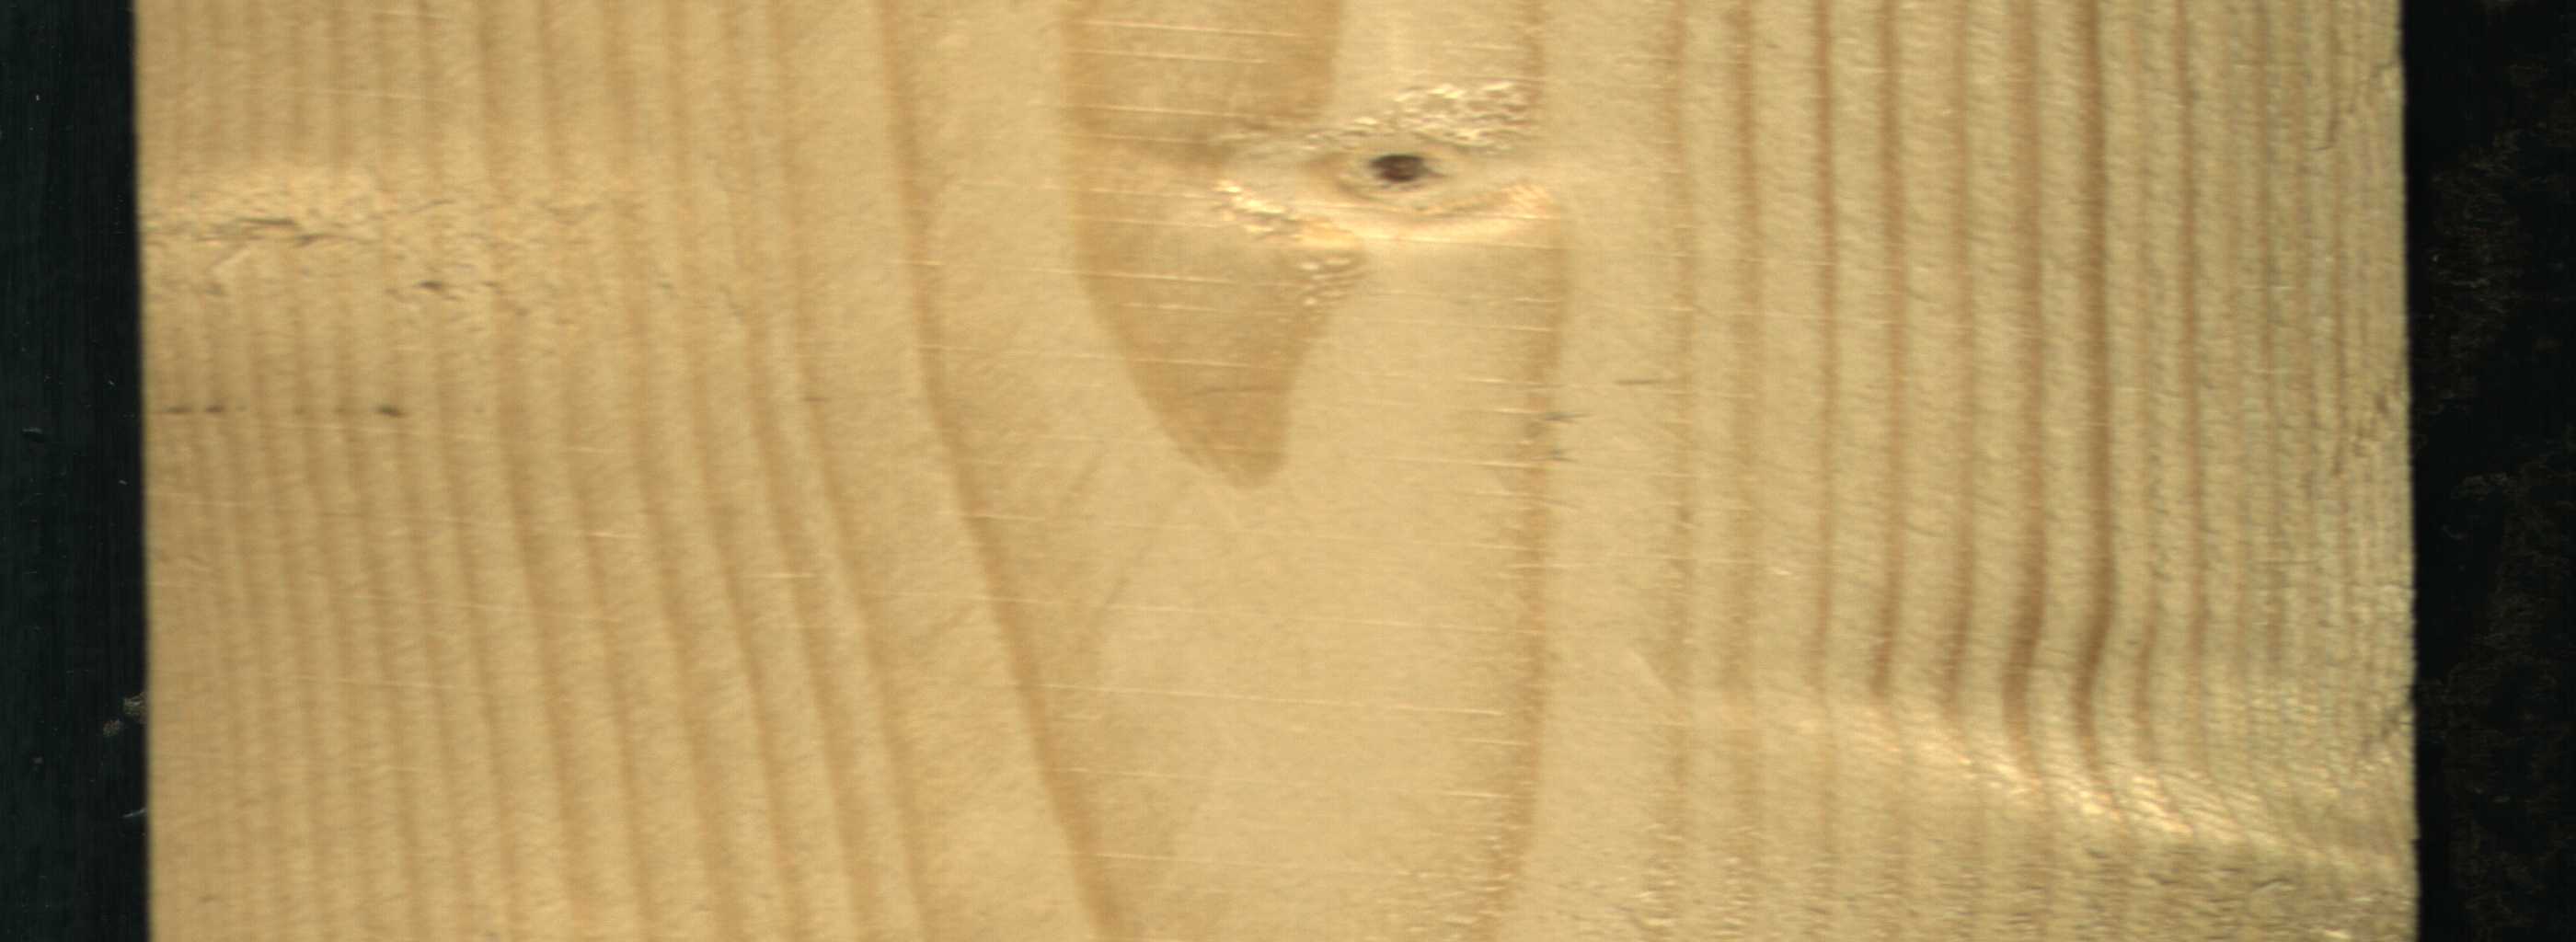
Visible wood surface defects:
Live_Knot